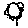
Label: flower